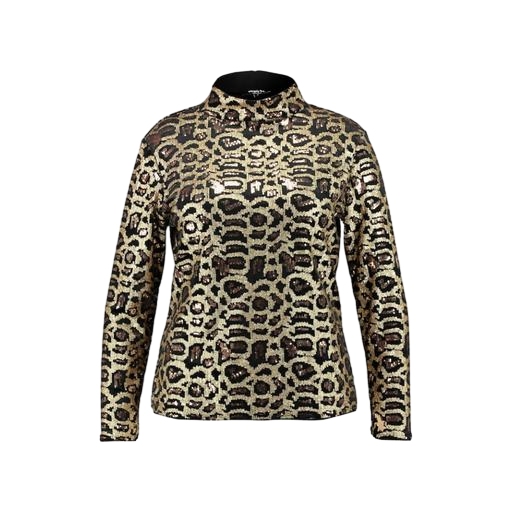
turtle neck and leopard design, leopard-print blouse, leopard patter long sleeve shirt, white background